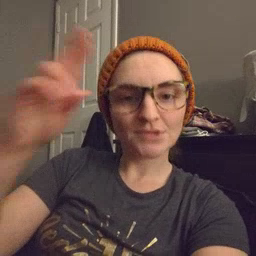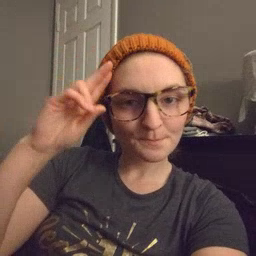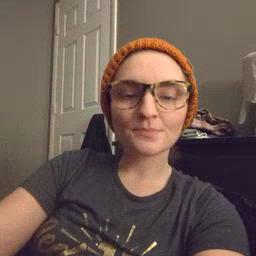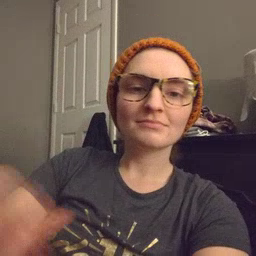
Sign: uncle